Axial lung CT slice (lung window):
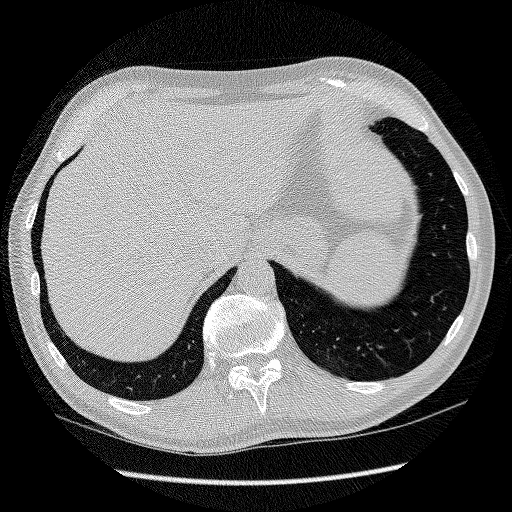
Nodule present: no